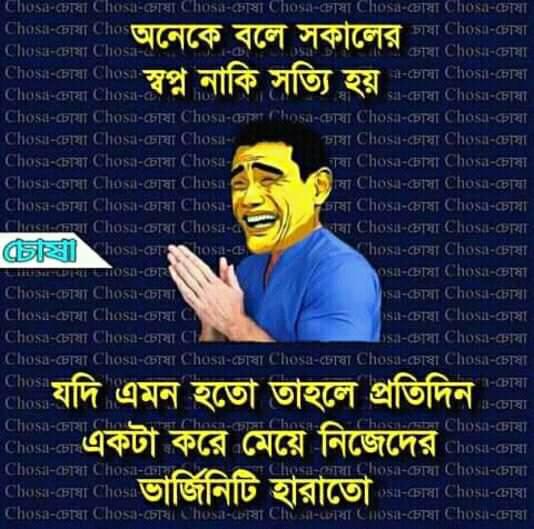
Caption: অনেকে বলে সকালের স্বপ্ন নাকি সত্যি হয়    যদি এমন হতো তাহলে প্রতিদিন একটা করে মেয়ে নিজেদের ভার্জিনিটি হারাতো
Label: hate